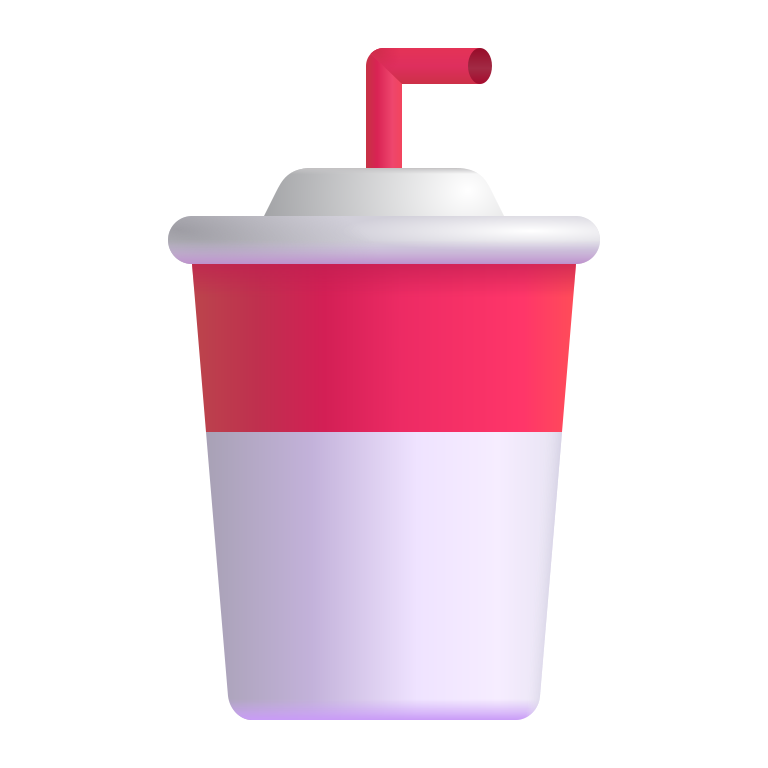
cup with straw color